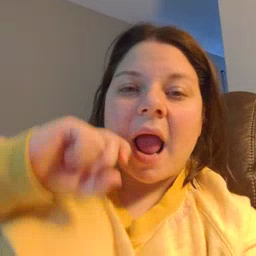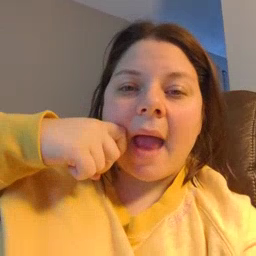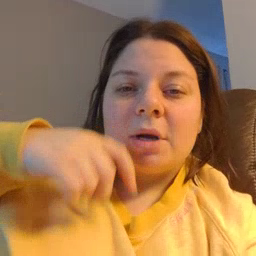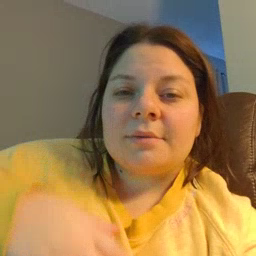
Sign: apple